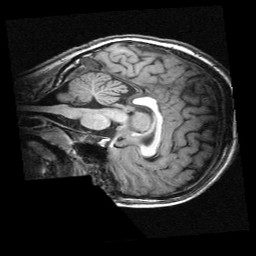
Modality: T1w
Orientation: sagittal
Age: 10
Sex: male
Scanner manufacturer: siemens
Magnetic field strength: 3 T
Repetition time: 2.3 s
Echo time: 0.00336 s